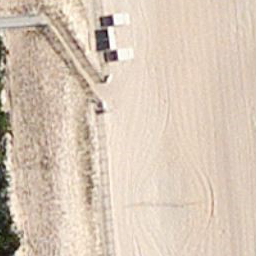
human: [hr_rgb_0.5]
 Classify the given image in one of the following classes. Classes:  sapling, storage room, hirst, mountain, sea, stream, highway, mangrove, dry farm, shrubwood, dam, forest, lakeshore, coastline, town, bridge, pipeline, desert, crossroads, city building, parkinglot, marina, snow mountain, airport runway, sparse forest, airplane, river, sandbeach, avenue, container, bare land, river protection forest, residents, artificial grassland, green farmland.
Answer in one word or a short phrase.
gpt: sandbeach